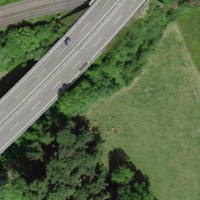
EUNIS habitat code: 57
Species observed at this site:
Milvus milvus
Buteo buteo
Garrulus glandarius